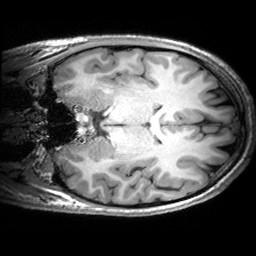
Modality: T1w
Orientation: coronal
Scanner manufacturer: siemens
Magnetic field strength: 3 T
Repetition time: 2.53 s
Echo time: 0.00299 s